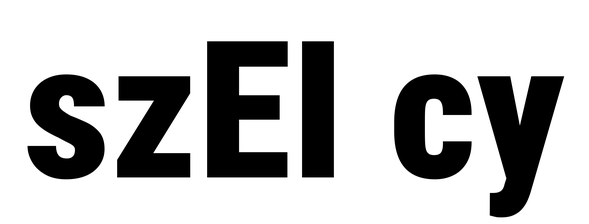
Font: Roboto_Condensed_Black